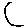
Label: moon